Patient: sex F, age 78
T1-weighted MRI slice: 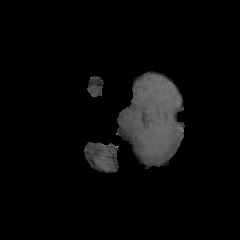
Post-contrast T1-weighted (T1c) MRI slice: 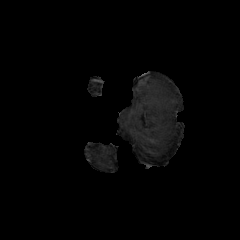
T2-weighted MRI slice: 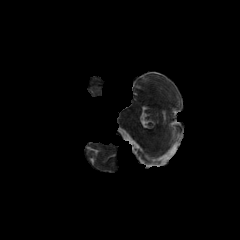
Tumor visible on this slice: no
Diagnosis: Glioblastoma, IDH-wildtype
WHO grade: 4